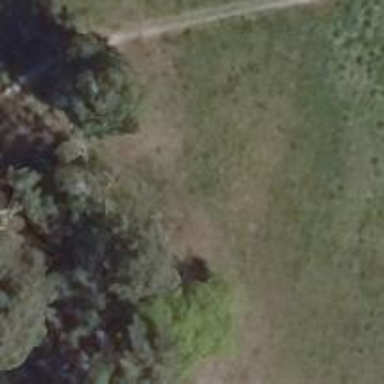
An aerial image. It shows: Broadleaved tree in natural setting.